Question: I appreciate if you can take a look at the below code and help me further as I'm stuck badly. below code helps me get the unique list of names from the Selection and their respective count. This code uses the "Scripting.Dictionary". However there is 1 more additional header, that is the "Date"; so the desired output would be based on the Date as well as showing in the picture. I have tried everything I could, but failed.
My Current Output based on the code
<URL>
'''
Sub vbacodechecker()
Dim d As Object, rng As Range, tmp As String
Set d = CreateObject("Scripting.dictionary")
For Each rng In Selection
tmp = Trim(rng.Value)
If Len(tmp) > 0 Then d(tmp) = d(tmp) + 1
Next rng
Range("B1").Select
For Each k In d.keys
ActiveCell.Offset(i + 1, 1).Value = k
ActiveCell.Offset(i + 1, 2).Value = d(k)
i = i + 1
Next k
End Sub
'''
Desired Output, names unique date wise
[
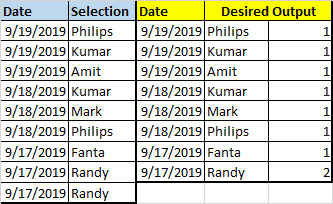
Answer: Another approach would be to use Power Query, available in Excel 2010+.
Just select to do Group By \ Selection & Date \ Count rows
<URL>
'''
let
Source = Excel.CurrentWorkbook(){[Name="Table1"]}[Content],
#"Changed Type" = Table.TransformColumnTypes(Source,{{"Date", type date}}),
#"Grouped Rows" = Table.Group(#"Changed Type", {"Selection", "Date"}, {{"Count", each Table.RowCount(_), type number}})
in
#"Grouped Rows"
'''
<URL>
<URL>